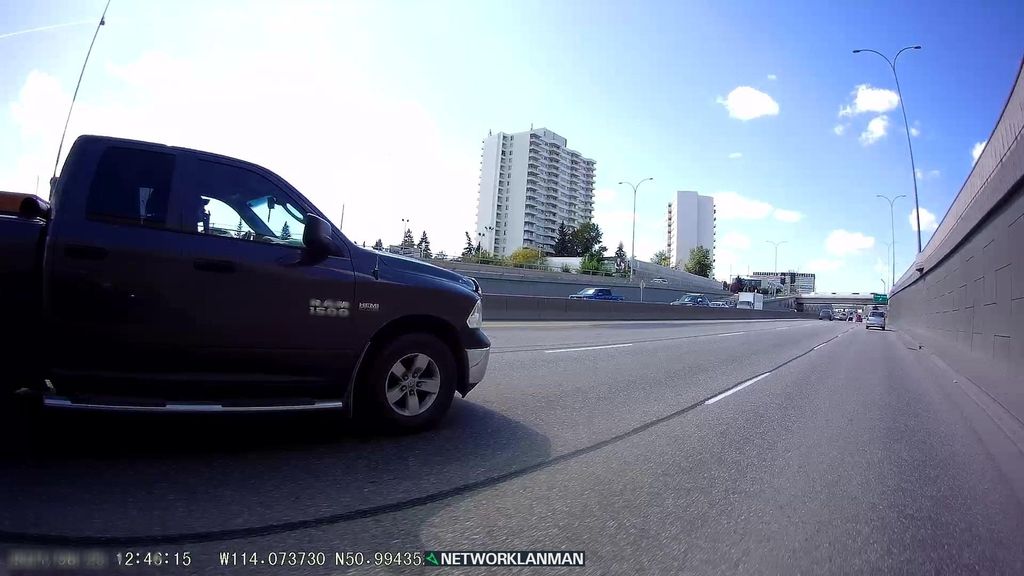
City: calgary